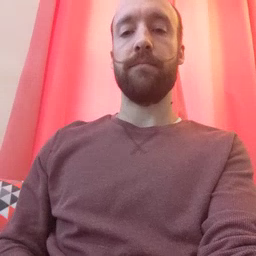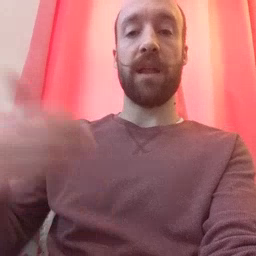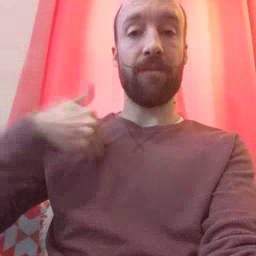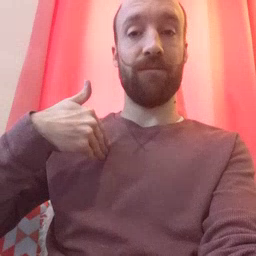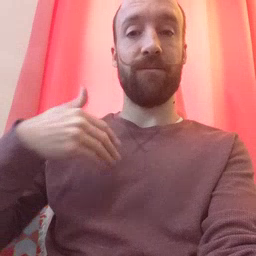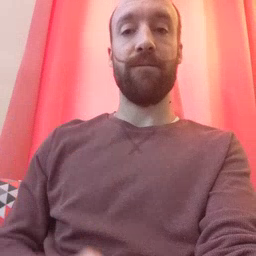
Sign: have